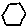
Label: hexagon